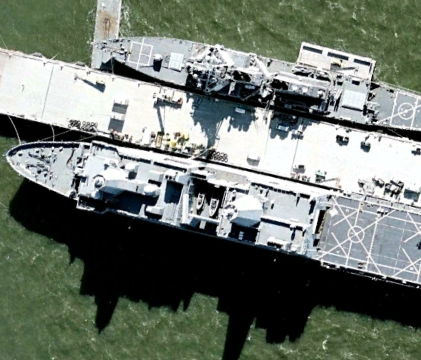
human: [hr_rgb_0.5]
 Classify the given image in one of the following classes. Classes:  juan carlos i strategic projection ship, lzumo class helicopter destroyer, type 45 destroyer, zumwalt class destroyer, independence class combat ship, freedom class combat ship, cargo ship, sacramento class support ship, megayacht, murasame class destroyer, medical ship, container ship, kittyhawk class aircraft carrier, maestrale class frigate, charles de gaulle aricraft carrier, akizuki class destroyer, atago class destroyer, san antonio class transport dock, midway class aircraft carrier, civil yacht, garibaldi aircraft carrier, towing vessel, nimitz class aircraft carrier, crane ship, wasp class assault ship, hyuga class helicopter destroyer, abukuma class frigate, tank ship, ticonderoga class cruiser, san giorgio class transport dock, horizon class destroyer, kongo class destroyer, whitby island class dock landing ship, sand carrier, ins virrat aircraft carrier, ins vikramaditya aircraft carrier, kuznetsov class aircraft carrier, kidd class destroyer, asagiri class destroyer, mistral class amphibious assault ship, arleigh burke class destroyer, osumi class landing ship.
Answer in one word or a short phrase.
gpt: San Antonio class transport dock